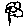
Label: flower